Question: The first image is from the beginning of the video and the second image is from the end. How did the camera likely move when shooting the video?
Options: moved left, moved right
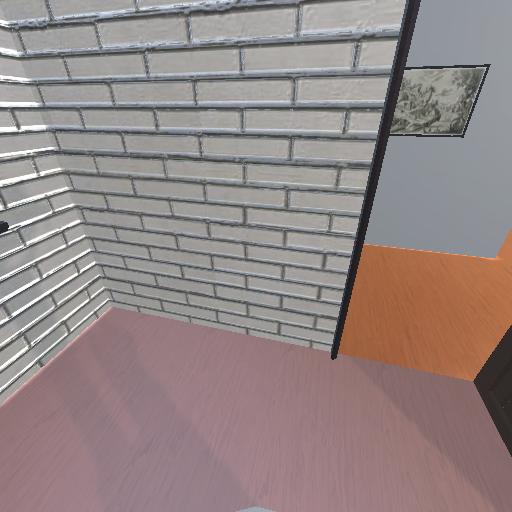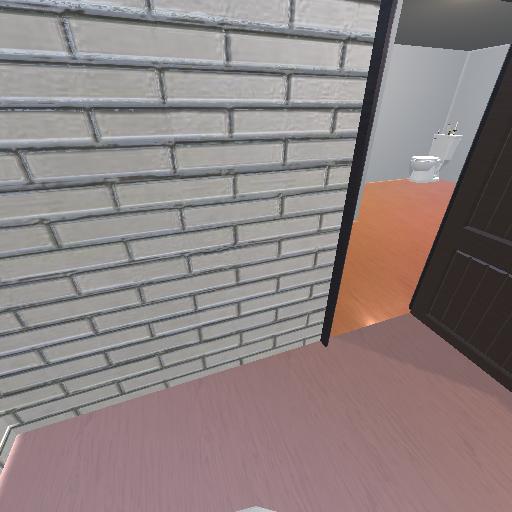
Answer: moved left